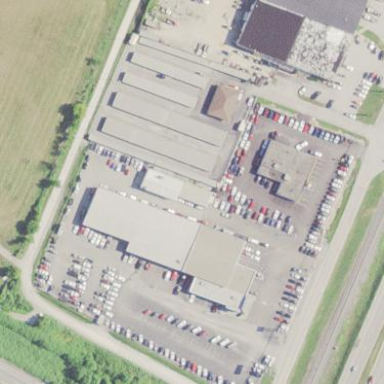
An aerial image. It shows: Building housing car shop.